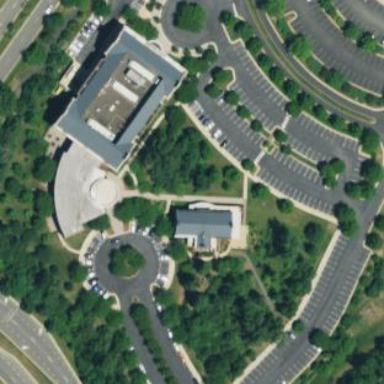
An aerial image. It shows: Office building.